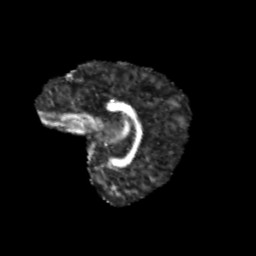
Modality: FA
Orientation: sagittal
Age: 11
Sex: female
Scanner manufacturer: siemens
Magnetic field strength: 3 T
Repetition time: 3.8 s
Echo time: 0.07 s